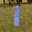
Label: 1